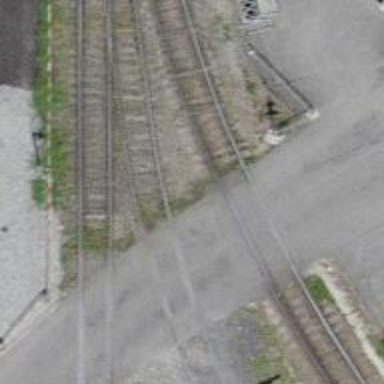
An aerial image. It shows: Single railway spur track.